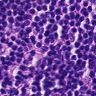
Metastatic tissue present: no